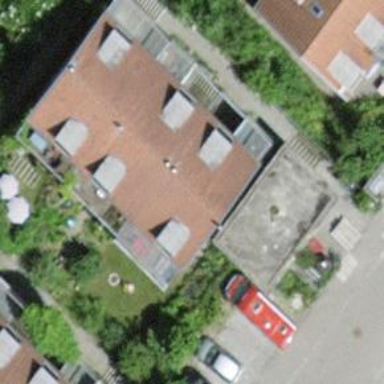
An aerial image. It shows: Simple and straightforward house.